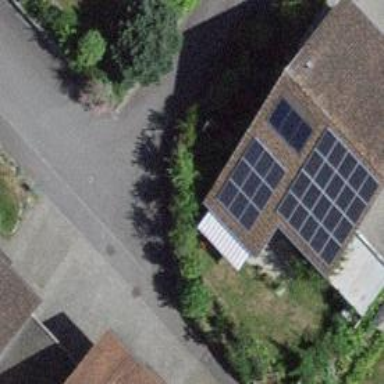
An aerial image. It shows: Solar power generator.